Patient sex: M
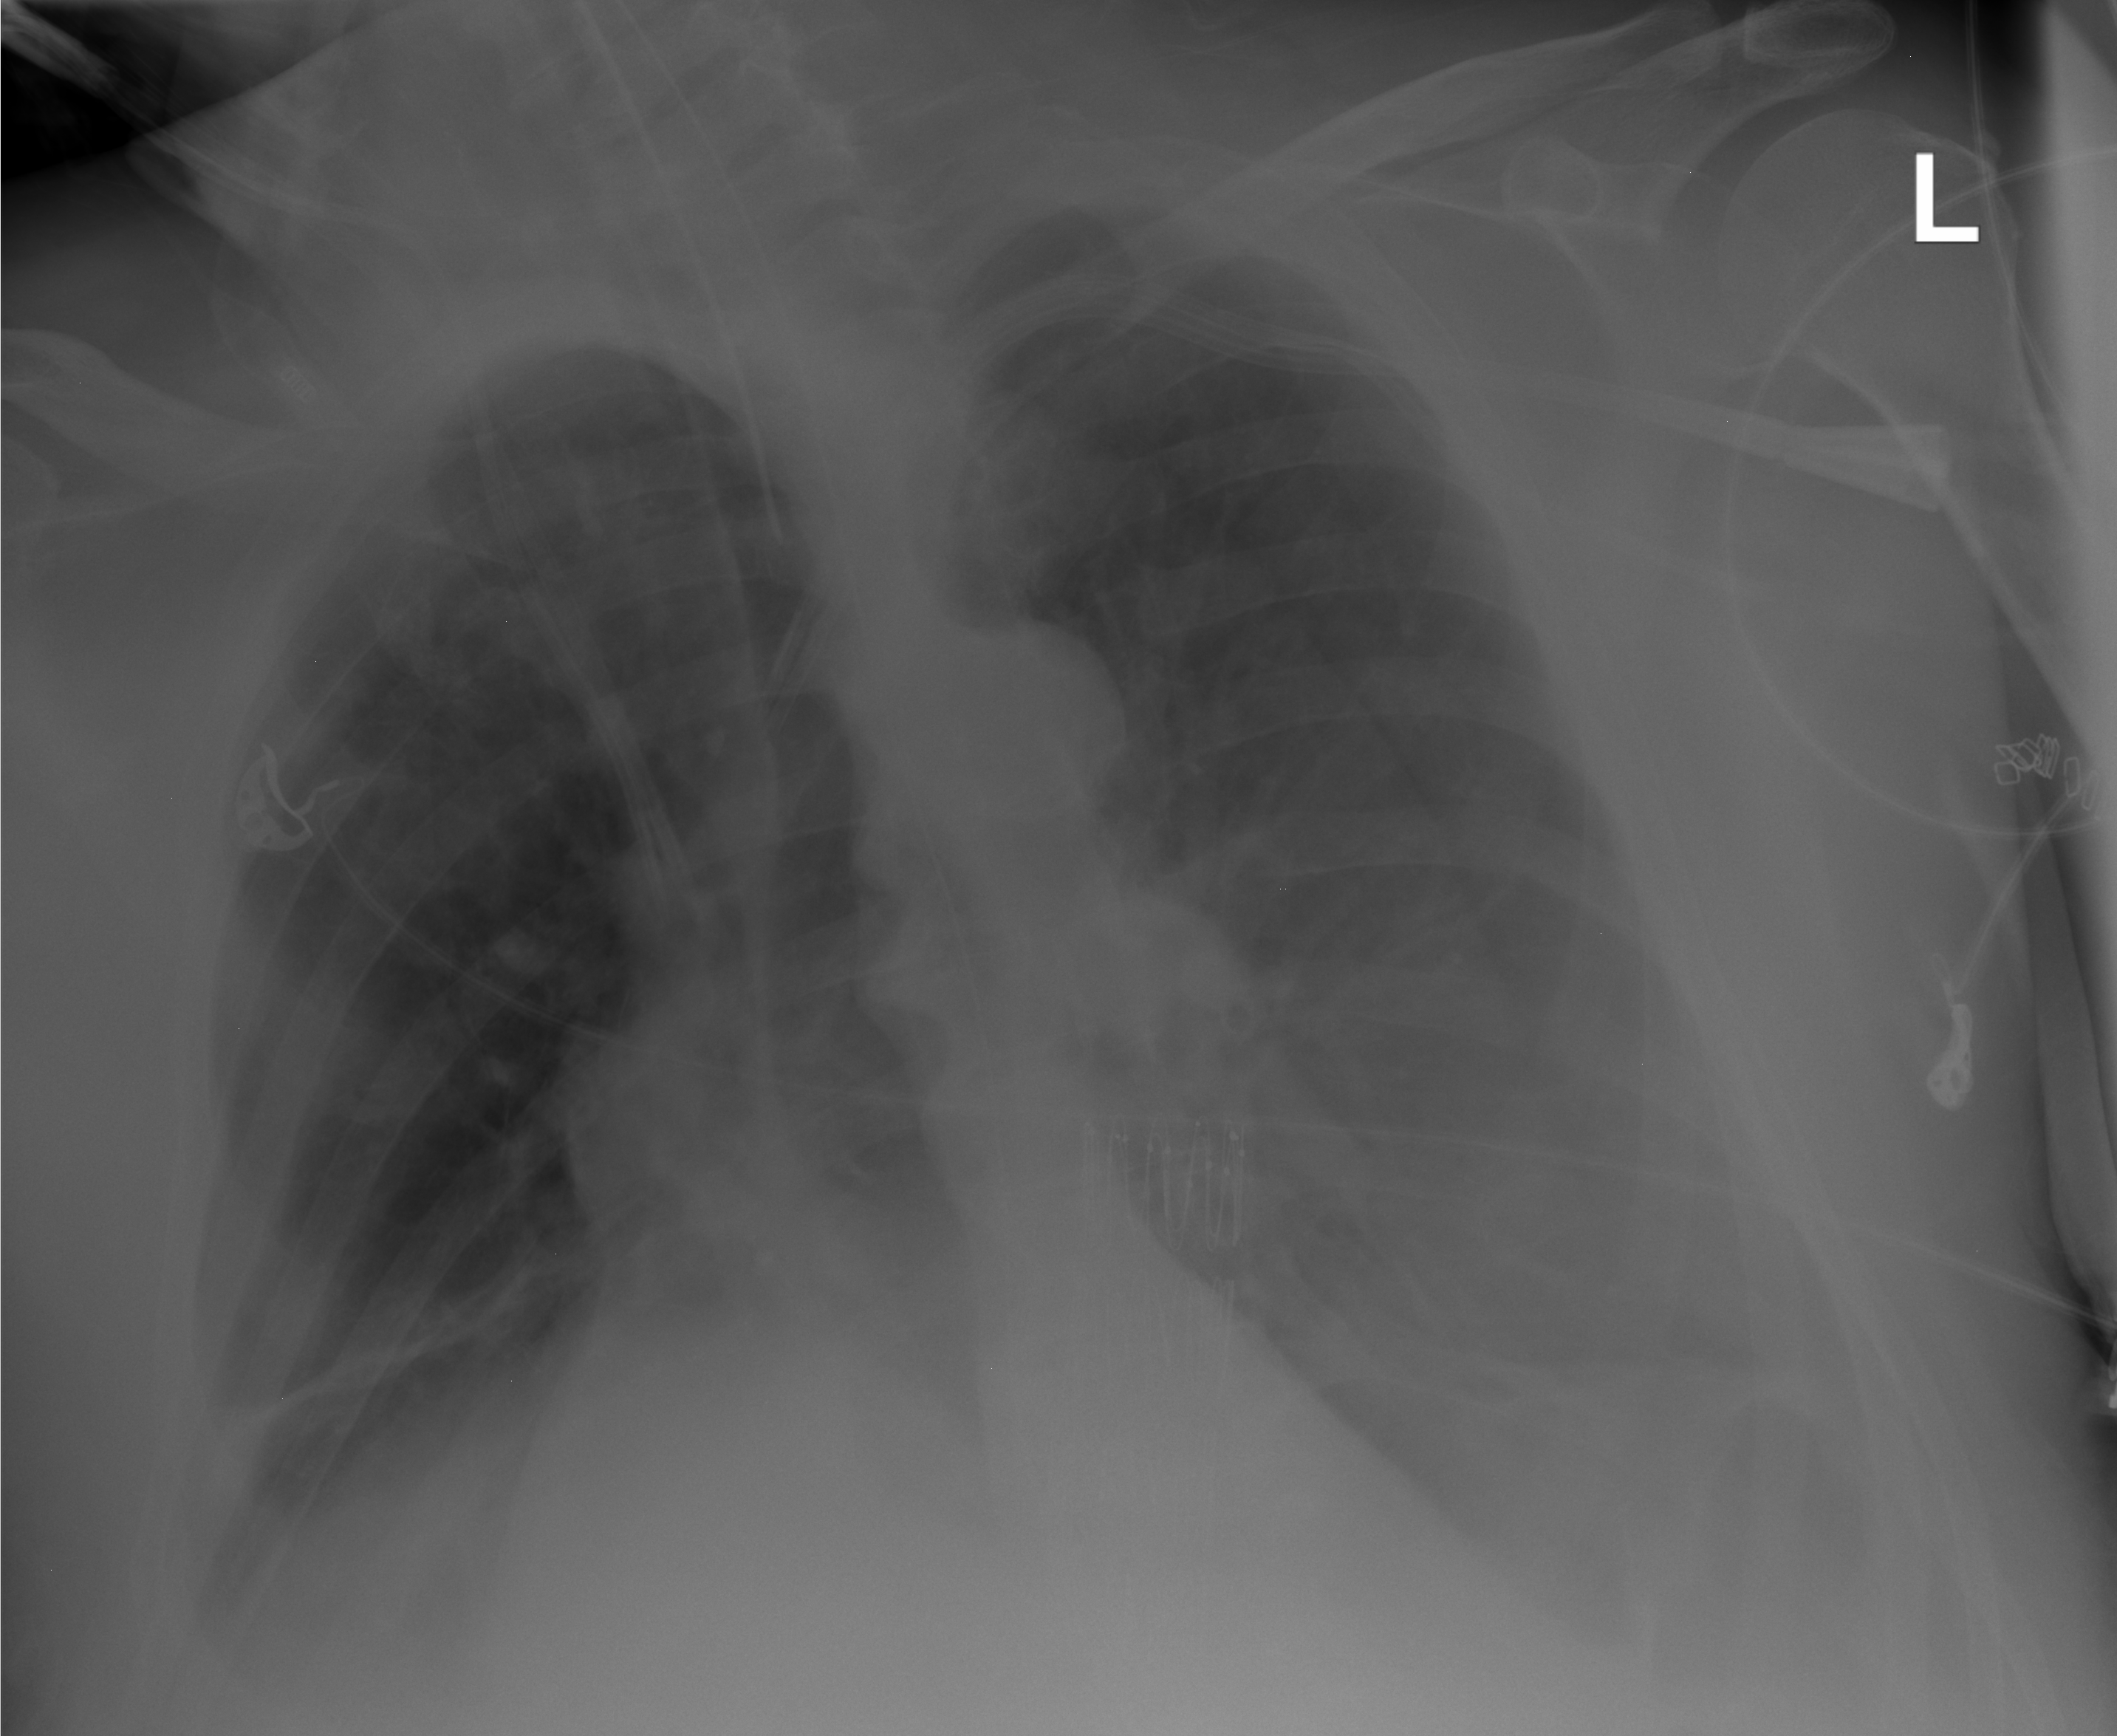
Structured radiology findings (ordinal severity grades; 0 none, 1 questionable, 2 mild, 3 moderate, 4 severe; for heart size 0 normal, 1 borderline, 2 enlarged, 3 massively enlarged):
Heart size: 2
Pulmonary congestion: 0
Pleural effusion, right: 2
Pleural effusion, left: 3
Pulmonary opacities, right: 0
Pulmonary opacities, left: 0
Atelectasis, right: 2
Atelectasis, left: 2